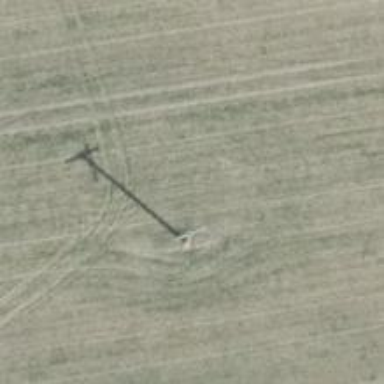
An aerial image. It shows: Power pole.